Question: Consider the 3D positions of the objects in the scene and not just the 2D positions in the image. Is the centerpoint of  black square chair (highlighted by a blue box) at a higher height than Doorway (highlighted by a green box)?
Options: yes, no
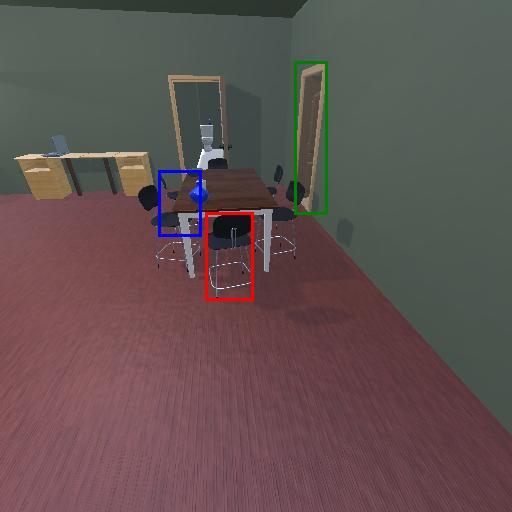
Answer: yes